Question: I would like to know how I can put a unique identifier for a value in power query. I am not sure if I am explaining in a right way but the story is like this.
In normal excel process, I would sort a column by its values so if there multiple cells with same value then it would put an identifier in first instance. For example we have data as follows:
> '''
+---------------+
| A |
+---------------+
| Column Header |
| 5 |
| 5 |
| 6 |
| 7 |
| 7 |
+---------------+
'''
I use first sort and then use following formula in column B:
'''
=if(A2=A1;"";"Unique")
'''
which would result in
> '''
+---------------+--------+
| A | B |
+---------------+--------+
| Column Header | |
| 5 | Unique |
| 5 | |
| 6 | Unique |
| 7 | Unique |
| 7 | |
+---------------+--------+
'''
Here I can have "Unique" or any string for my identifier, but I just want to know how can I do the same in power query. I would appreciate the help.
BR
'Div/Mat' column has the value that I want to put unique identifier in first instance:

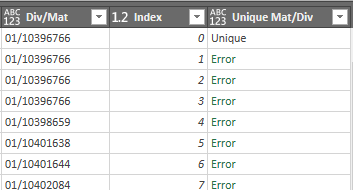
Answer: Assuming you have already sorted your table accordingly, start by adding an index column:
'''
#"Added Index" = Table.AddIndexColumn(PriorStep, "Index", 0, 1),
'''
Then you can add a custom column which compares each row with the previous row, based on the Index value:
'''
#"Added Unique" = Table.AddColumn(#"Added Index", "Unique", each if [Index] = 0 then "Unique" else if #"Added Index"{[Index]}[Header] <> #"Added Index"{[Index] - 1}[Header] then "Unique" else null),
'''
Finally, remove the Index column:
'''
#"Removed Columns" = Table.RemoveColumns(#"Added Unique",{"Index"})
'''
Alternatively: you may wish to find the first occurrence of a value in an unsorted table - this approach will do that (and will of course still work for a sorted table):
'''
#"Added Index" = Table.AddIndexColumn(PriorStep, "Index", 0, 1),
#"Grouped Rows" = Table.Group(#"Added Index", {"Header"}, {{"MinIndex", each List.Min([Index]), type number}}),
#"Merged Queries" = Table.NestedJoin(#"Added Index",{"Header", "Index"},#"Grouped Rows",{"Header", "MinIndex"},"Group",JoinKind.LeftOuter),
#"Added First Occurrence" = Table.AddColumn(#"Merged Queries", "First Occurrence", each if Table.IsEmpty([Group]) then null else "First"),
#"Removed Columns" = Table.RemoveColumns(#"Added First Occurrence",{"Index", "Group"})
'''